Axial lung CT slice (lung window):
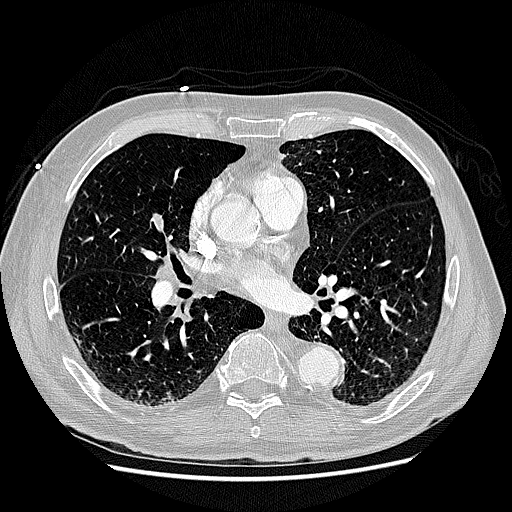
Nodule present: no